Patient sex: F
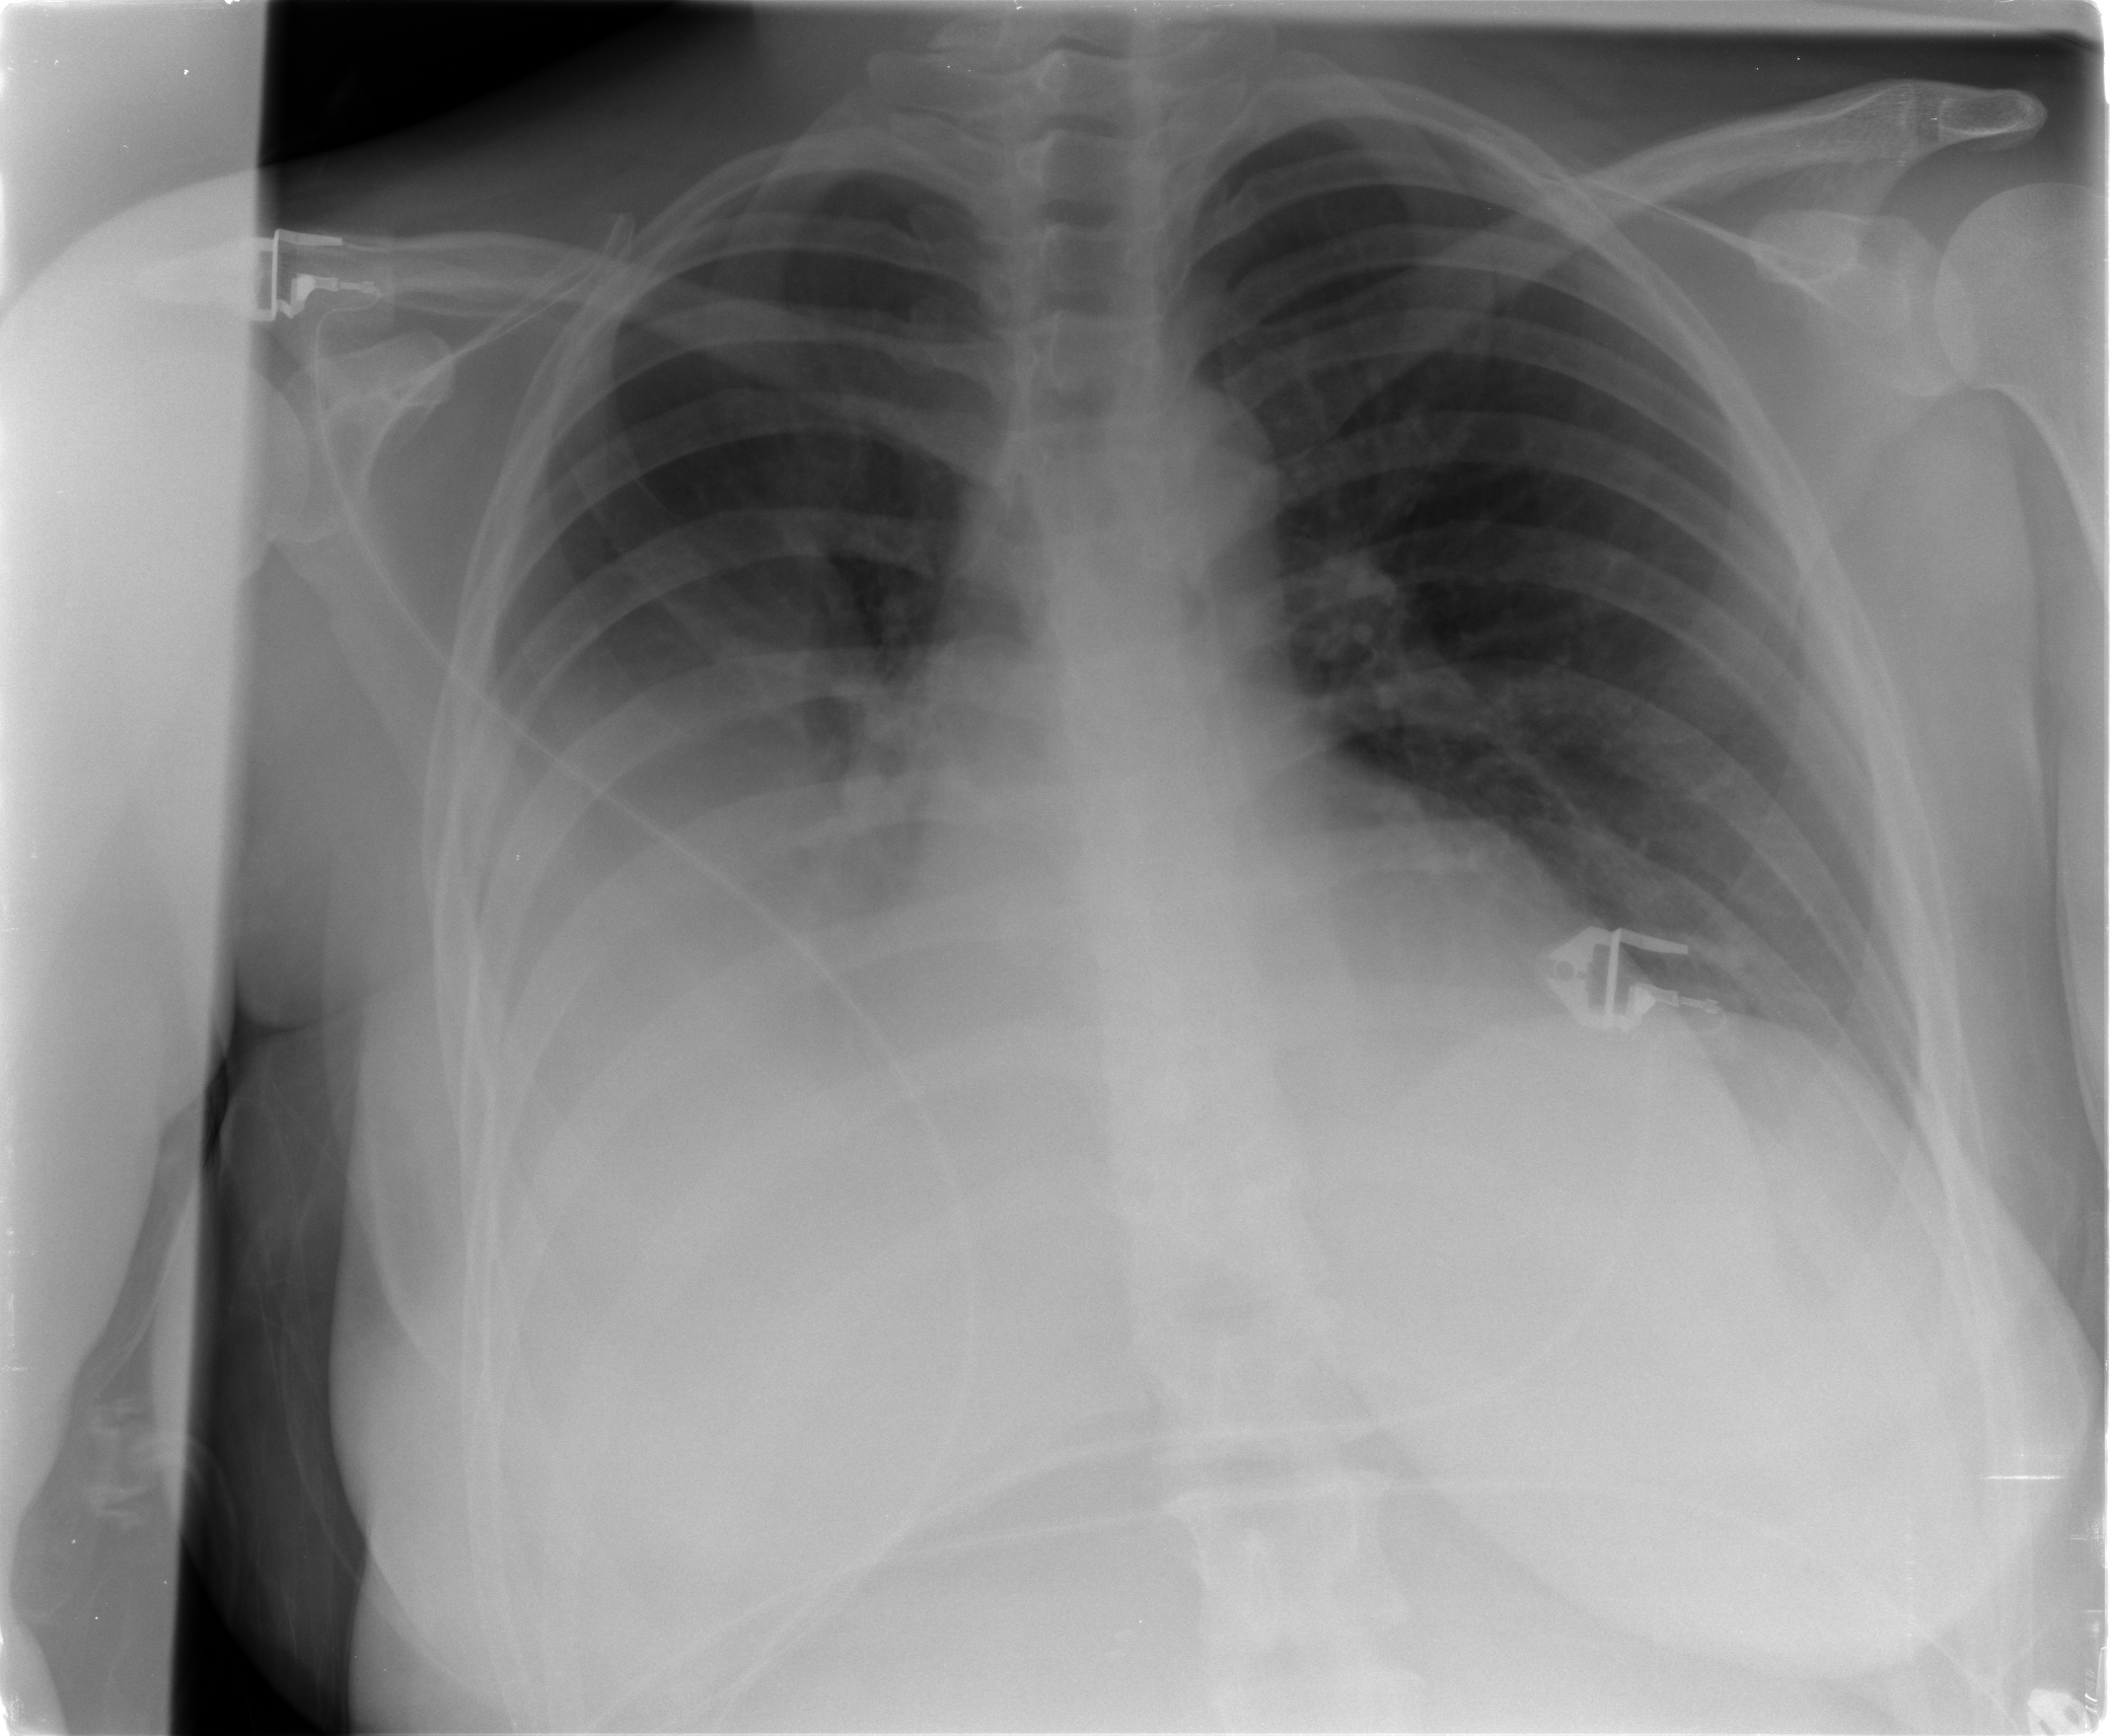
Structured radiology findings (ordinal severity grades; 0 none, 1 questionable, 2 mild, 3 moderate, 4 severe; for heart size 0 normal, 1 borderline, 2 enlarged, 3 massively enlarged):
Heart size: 0
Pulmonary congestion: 0
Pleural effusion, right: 3
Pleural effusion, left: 2
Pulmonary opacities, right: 0
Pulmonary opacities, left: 0
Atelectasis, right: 2
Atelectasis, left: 2